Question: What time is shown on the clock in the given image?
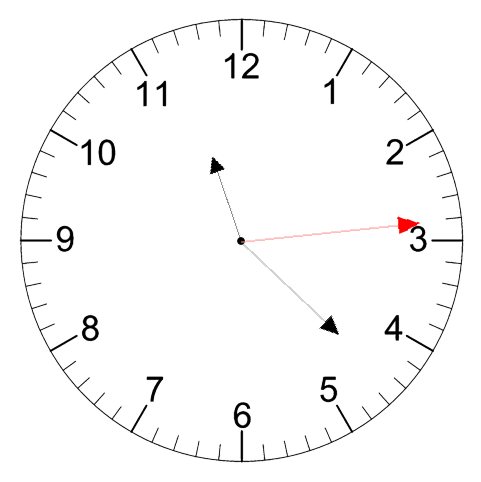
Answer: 11:22:14